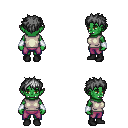
a pixel art fantasy rpg character, female body template, orc, green skin, white sleeveless shirt, magenta pants, gray bedhead hairstyle, white cloth bracers, black shoes, four views (front, back, left, right), 2x2 character sprite sheet, small pixel art, hard edges, no anti-aliasing